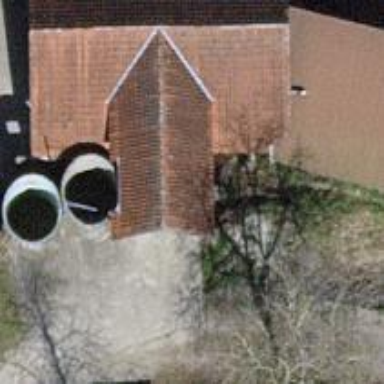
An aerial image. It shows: Building with tile roof.